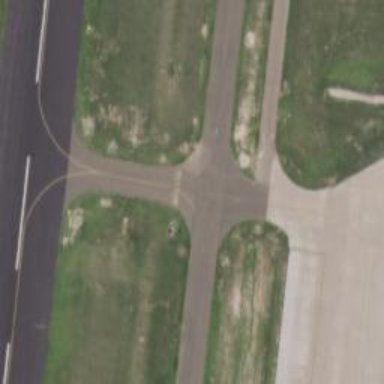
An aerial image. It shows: Image of taxiway at airport.